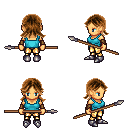
a pixel art fantasy rpg character, female body template, human, tanned skin, teal pirate shirt, gold greaves, brown loose hair, cloth bracers, metal boots, spear, four views (front, back, left, right), 2x2 character sprite sheet, small pixel art, hard edges, no anti-aliasing